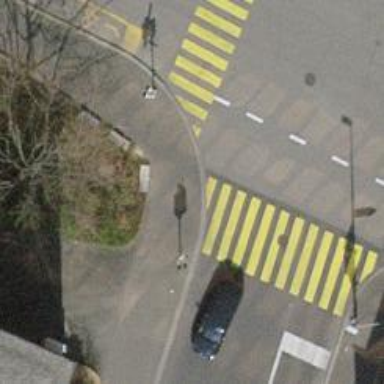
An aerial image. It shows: Asphalt footway with crossing controlled by traffic signals.